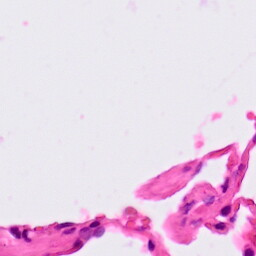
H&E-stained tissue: Lung